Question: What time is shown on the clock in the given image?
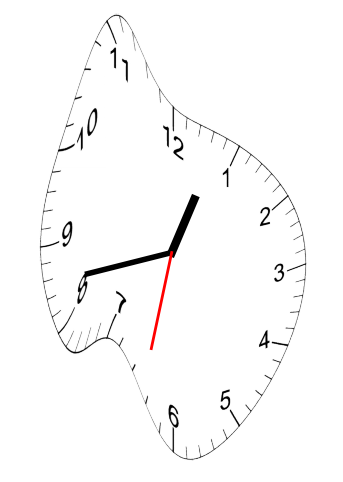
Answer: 12:42:32